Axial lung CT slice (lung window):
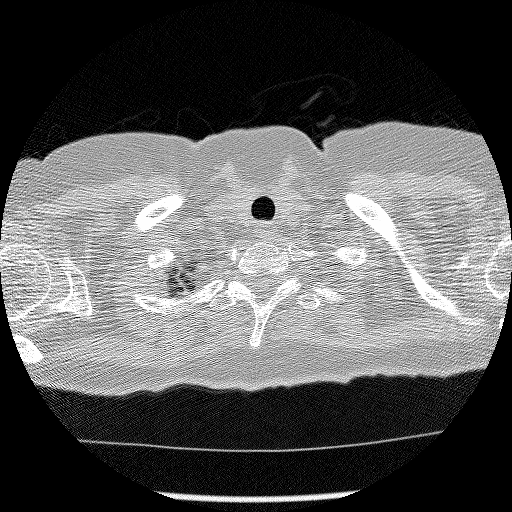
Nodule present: no